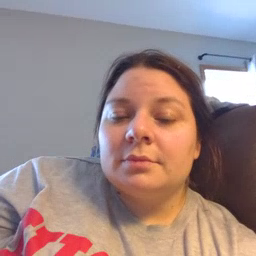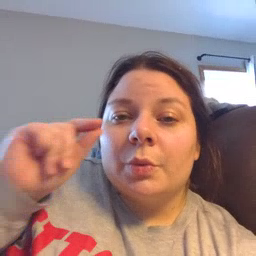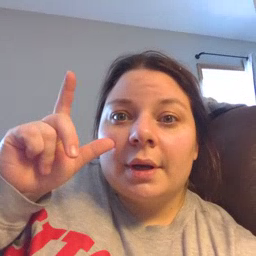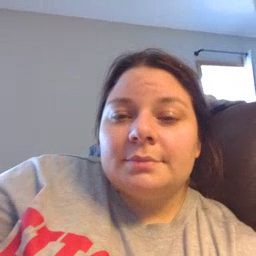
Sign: wake